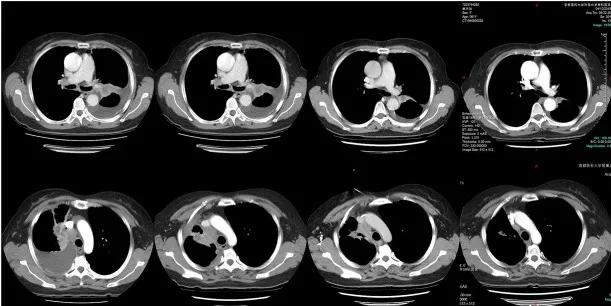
Representative images from chest CT.
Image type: radiology (ct)